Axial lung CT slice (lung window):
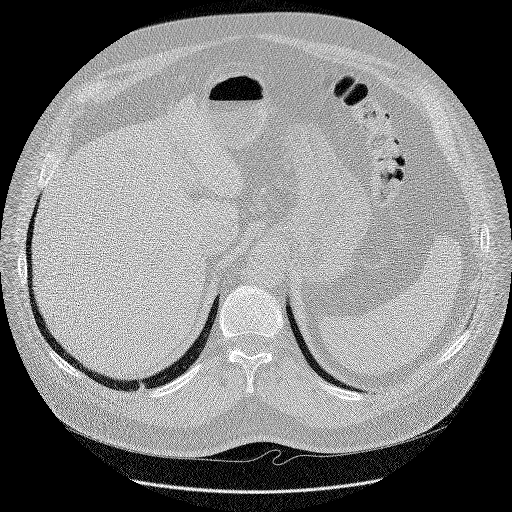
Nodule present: no